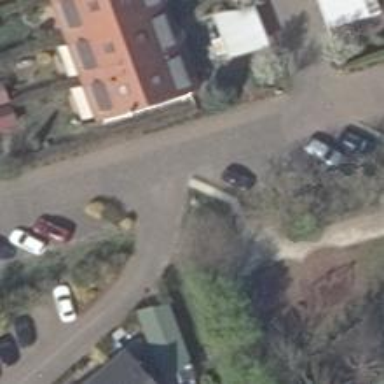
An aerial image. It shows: Compacted path road.